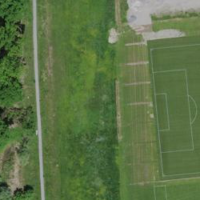
EUNIS habitat code: 53
Species observed at this site:
Primula veris
Tussilago farfara
Filipendula ulmaria